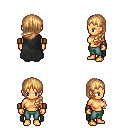
a pixel art fantasy rpg character, female body template, human, tanned skin, black cape, teal pants, light blonde left-swept hairstyle, leather bracers, four views (front, back, left, right), 2x2 character sprite sheet, small pixel art, hard edges, no anti-aliasing